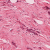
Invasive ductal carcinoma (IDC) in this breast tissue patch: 1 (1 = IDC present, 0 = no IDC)